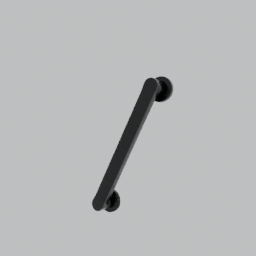
Label: appliances